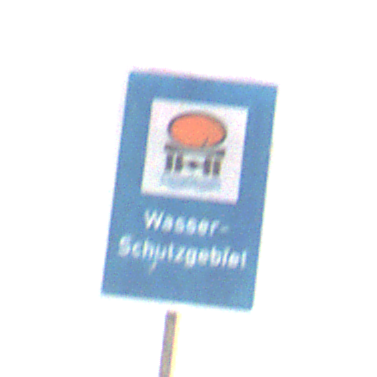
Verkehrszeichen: Wasserschutzgebiet
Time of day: SunriseSunset
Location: Outdoor (RoadRail)
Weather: PartlyCloudy
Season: NotSpecified
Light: Natural